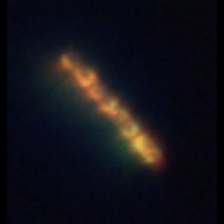
Taxon: Chaetoceros
Group: Diatoms